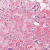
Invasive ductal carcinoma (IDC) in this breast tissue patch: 1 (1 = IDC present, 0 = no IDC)